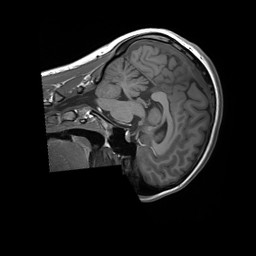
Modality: T1w
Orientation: sagittal
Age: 21
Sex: female
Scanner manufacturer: siemens
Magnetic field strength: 3 T
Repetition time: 1.8 s
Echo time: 0.00232 s